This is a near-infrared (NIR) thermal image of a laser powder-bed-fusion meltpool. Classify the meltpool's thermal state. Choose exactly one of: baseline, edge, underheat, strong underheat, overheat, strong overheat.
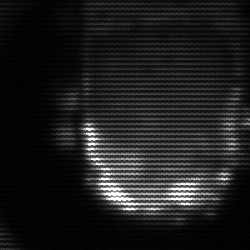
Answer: baseline